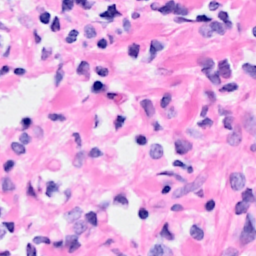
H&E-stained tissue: Breast